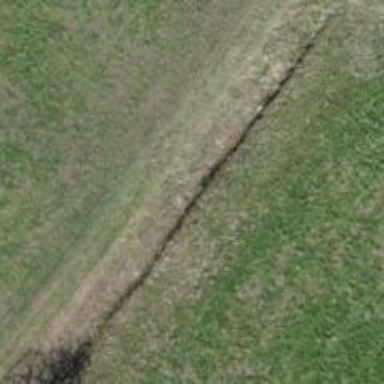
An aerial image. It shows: Track with very rough surface.